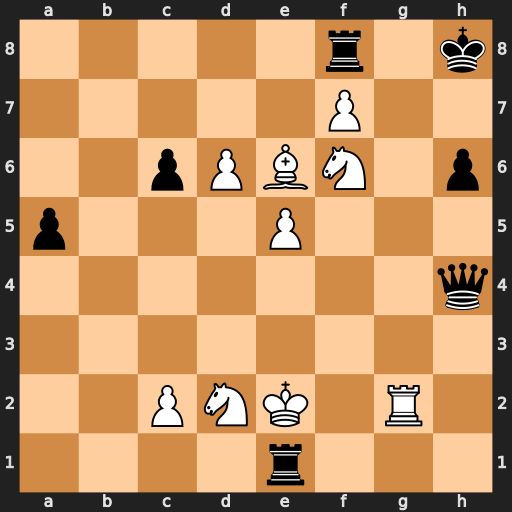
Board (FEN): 5r1k/5P2/2pPBN1p/p3P3/7q/8/2PNK1R1/4r3
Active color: w
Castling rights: -
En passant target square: -
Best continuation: Kd3 Qxf6 Rg8+ Kh7 exf6